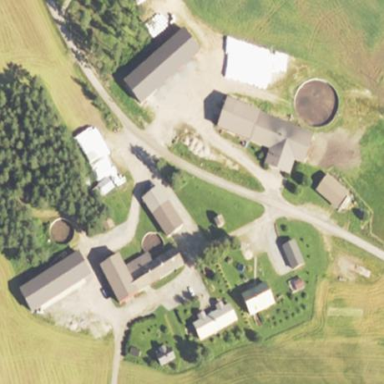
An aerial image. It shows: Farmyard area.